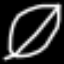
Label: leaf